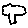
Label: tree